Question: When I execute my code I have this error:

'''
CREATE TABLE tblContactUs
(
contactUsID uniqueidentifier primary key default (newid()),
name varchar(30) not null,
newsletter VARCHAR(1) constraint check newsletter check(gender in ('Y','N')) default('N'),
dbo.UseLogin foreign key references dbo.UseLogin(userID)
}
'''
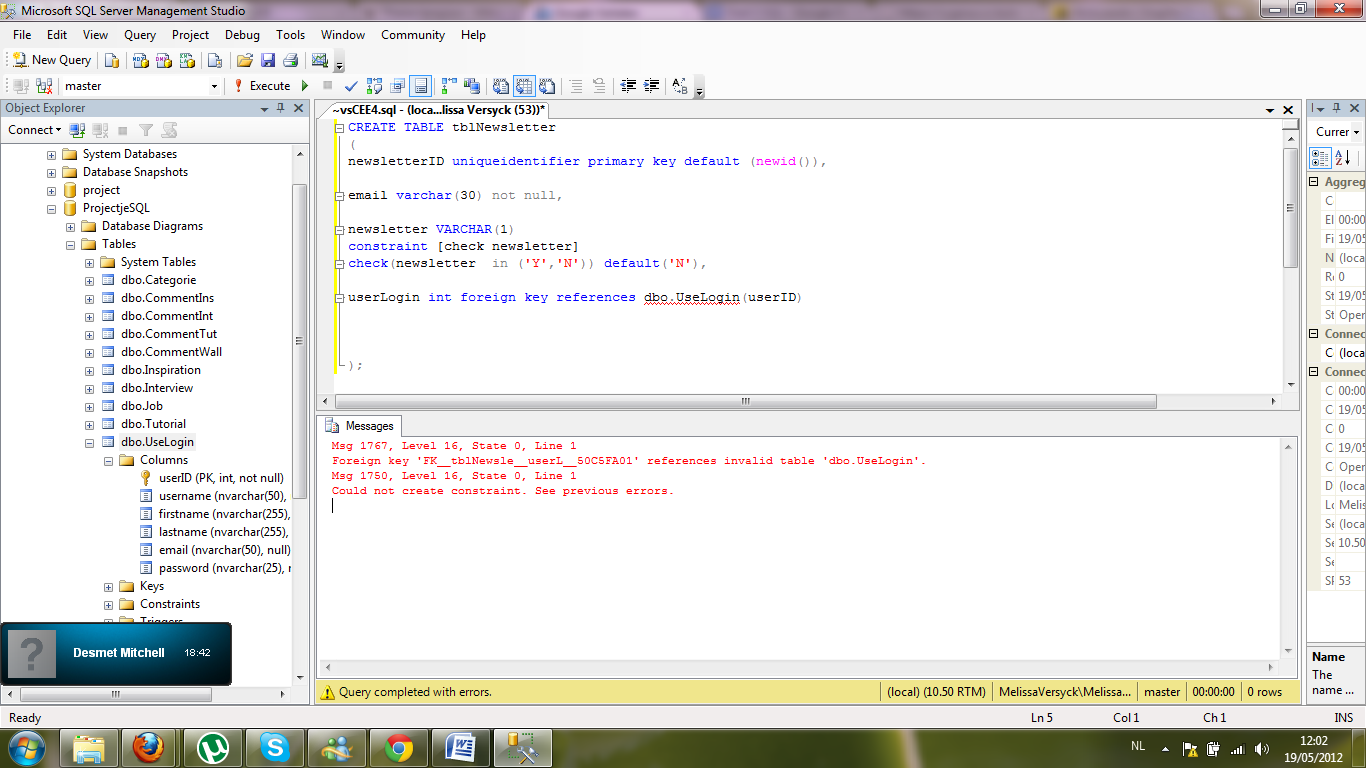
Answer: Try changing the database from 'master' to ProjectjeSQL